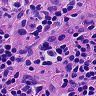
Metastatic tissue present: yes